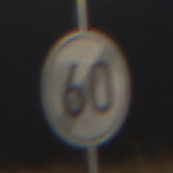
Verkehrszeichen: EndeGeschwindigkeit60
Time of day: SunriseSunset
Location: Outdoor (Nature)
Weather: Clear
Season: NotSpecified
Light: Natural